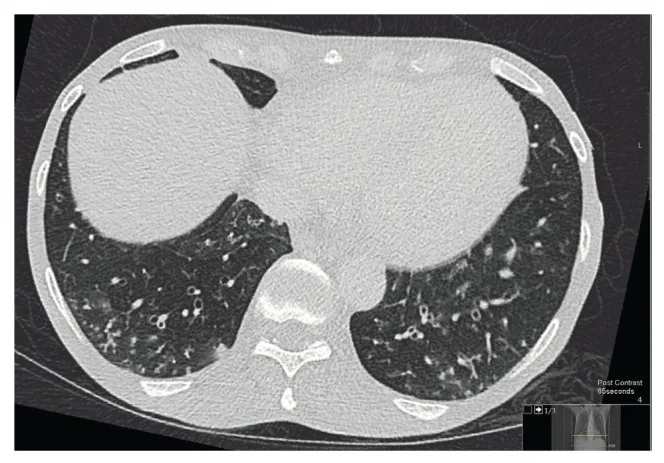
Axial computerised tomography of the chest demonstrating tree in bud appearances within the lung.
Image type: radiology (ct)